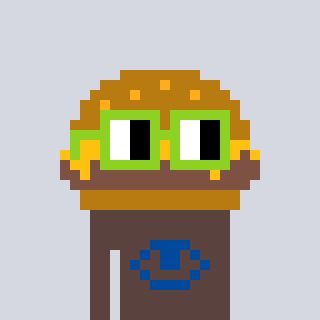
a pixel art character with square light green glasses, a burger-shaped head and a darkbrown-colored body on a cool background